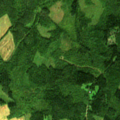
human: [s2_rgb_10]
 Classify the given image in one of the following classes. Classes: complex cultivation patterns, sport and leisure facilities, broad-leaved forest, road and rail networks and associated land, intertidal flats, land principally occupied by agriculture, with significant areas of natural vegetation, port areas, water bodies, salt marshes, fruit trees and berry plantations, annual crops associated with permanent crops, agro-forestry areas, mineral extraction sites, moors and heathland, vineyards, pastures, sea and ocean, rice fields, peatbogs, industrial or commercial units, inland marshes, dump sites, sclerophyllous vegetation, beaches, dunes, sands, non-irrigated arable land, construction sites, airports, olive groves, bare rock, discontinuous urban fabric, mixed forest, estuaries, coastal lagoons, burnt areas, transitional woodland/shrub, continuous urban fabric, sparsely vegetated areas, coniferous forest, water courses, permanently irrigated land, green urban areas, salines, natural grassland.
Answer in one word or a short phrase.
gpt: non-irrigated arable land, coniferous forest, mixed forest, transitional woodland/shrub